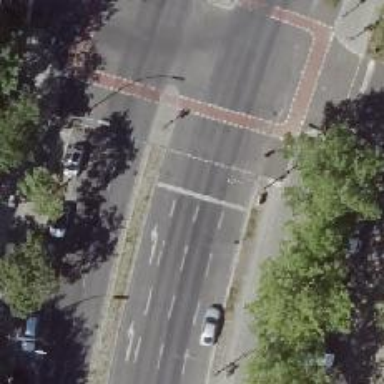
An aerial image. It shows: Road with traffic signals.